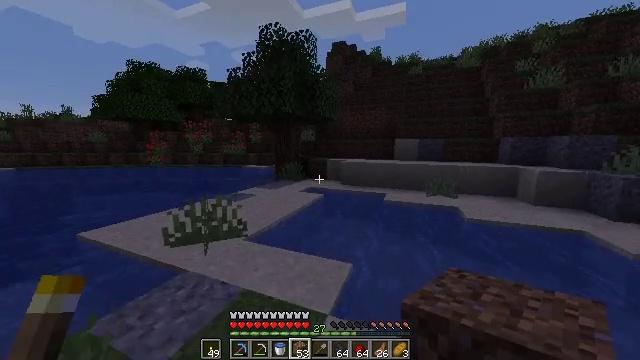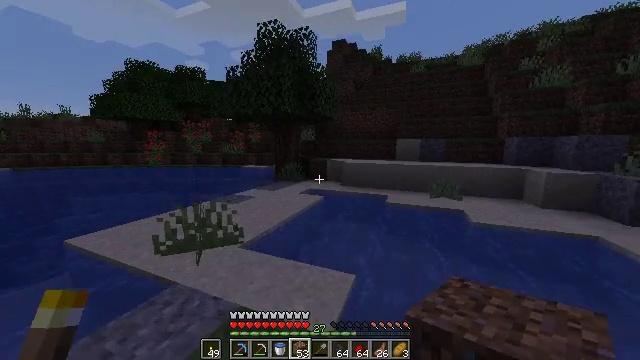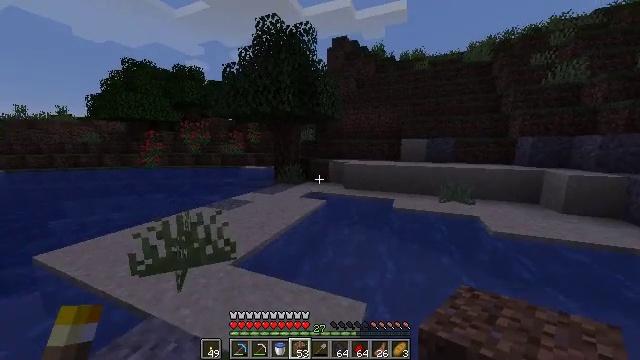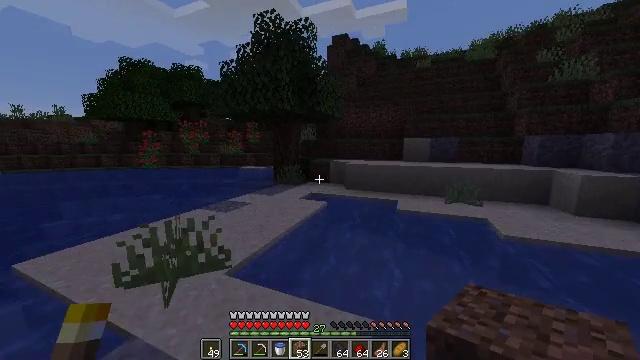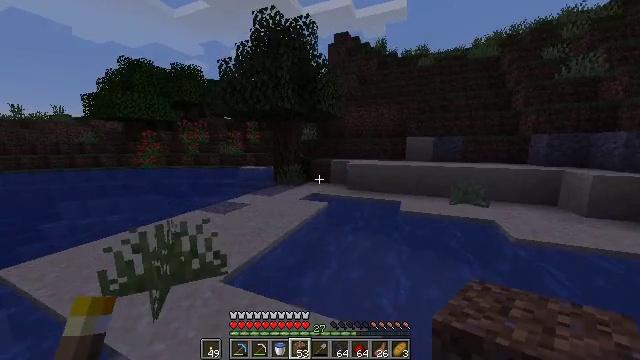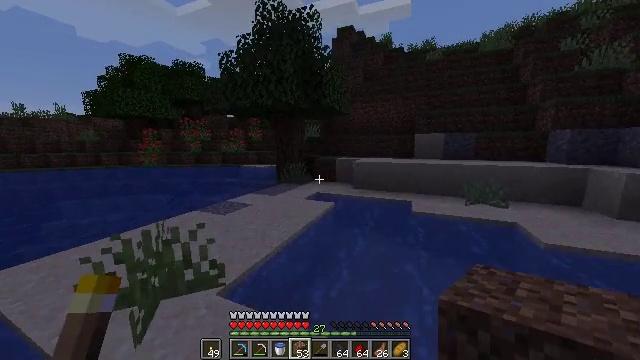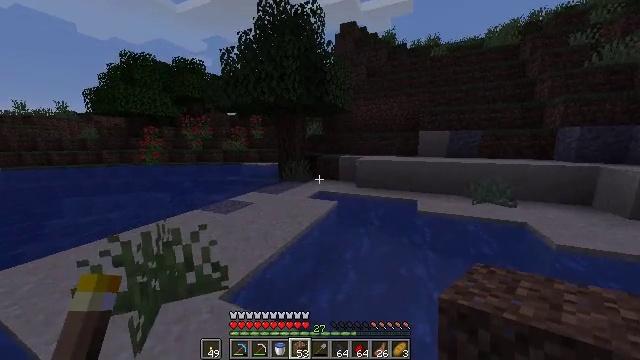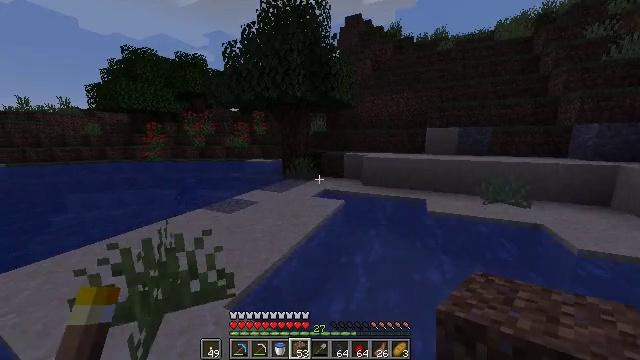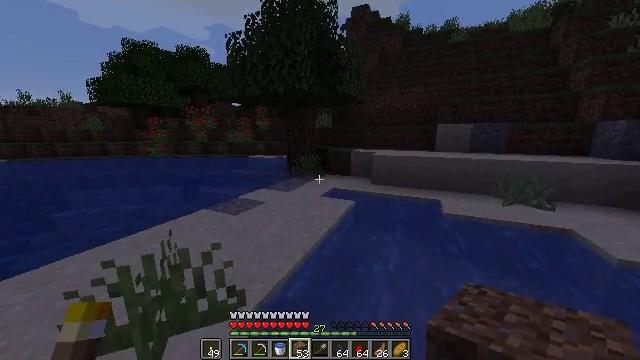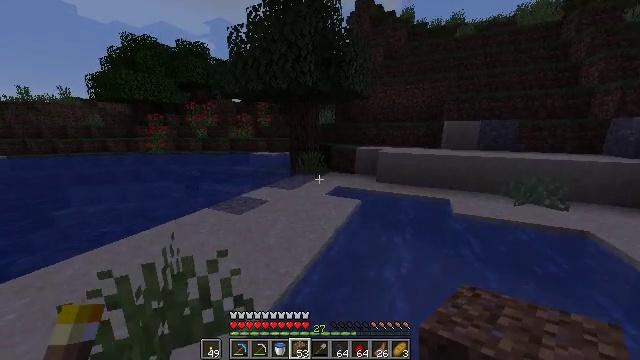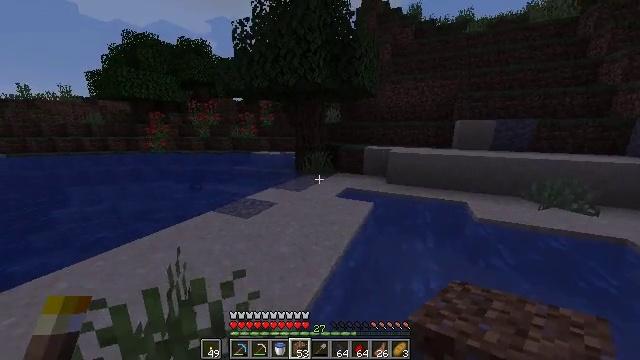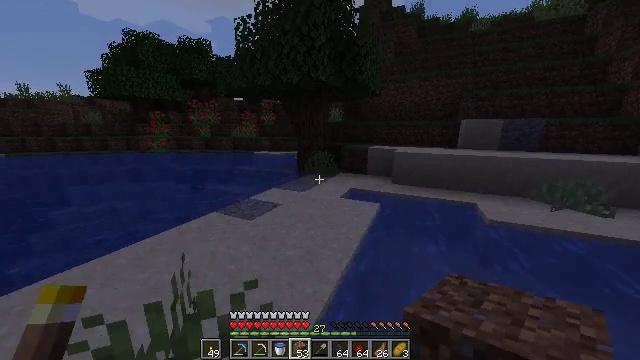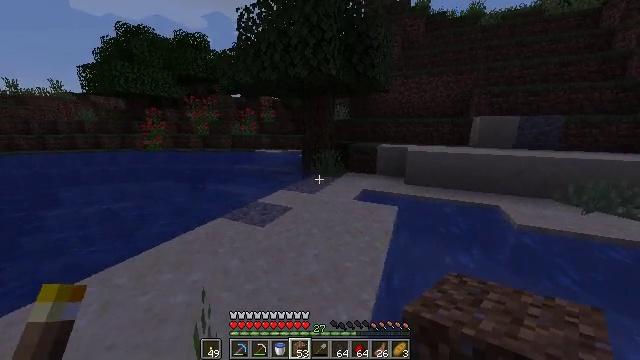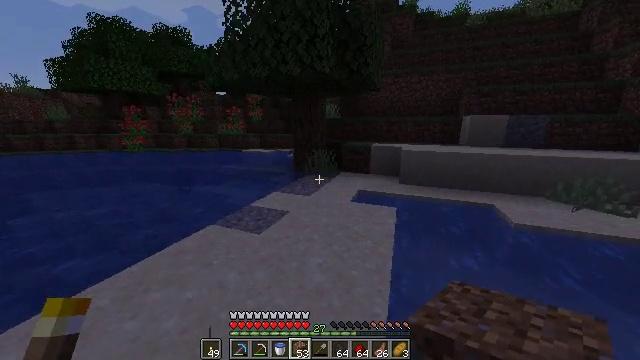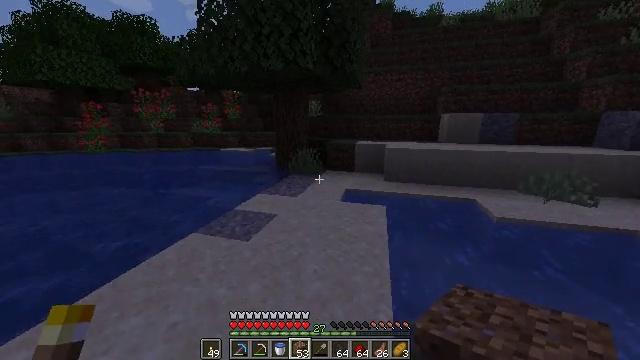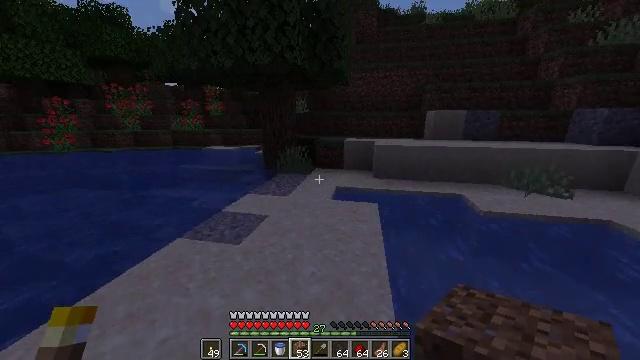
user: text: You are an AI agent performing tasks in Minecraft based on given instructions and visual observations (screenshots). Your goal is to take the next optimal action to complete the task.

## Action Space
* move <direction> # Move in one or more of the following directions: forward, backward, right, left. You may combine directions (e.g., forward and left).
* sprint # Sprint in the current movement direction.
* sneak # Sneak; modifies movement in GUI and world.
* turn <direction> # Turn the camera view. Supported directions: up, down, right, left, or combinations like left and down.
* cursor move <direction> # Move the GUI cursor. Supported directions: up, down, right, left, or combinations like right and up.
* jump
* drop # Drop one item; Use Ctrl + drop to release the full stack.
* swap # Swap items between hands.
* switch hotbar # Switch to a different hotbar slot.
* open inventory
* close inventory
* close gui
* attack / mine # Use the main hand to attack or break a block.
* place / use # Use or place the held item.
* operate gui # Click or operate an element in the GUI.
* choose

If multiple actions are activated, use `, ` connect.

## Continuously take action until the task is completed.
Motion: motion action
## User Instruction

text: Dig up the gold block to add to your inventory.
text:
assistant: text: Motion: move forward, sprint
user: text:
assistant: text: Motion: move forward, sprint
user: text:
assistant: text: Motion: move forward, sprint
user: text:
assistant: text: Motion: move forward, sprint
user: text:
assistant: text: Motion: move forward and move left, sprint
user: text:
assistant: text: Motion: move forward and move left, sprint
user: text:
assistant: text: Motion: move forward and move left, sprint
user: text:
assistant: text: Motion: move forward and move left, sprint, turn down
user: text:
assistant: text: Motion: move forward and move left, sprint
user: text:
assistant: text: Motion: move forward and move left, sprint
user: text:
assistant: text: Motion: move forward and move left, sprint
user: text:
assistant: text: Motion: move forward and move left, sprint
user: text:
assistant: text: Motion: move forward and move left, sprint, turn right
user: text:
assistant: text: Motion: move forward and move left, sprint, turn right
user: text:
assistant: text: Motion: move forward, sprint, turn right
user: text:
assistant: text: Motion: move forward, sprint, turn right
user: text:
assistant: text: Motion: move forward and move left, sprint, turn right
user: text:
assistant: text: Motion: move forward and move left, sprint, turn right
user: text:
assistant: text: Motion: move forward and move left, sprint, turn right and up
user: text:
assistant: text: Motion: move forward and move left, sprint, turn right and up
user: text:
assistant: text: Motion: move forward and move left, sprint, turn right and up
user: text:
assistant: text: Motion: move forward and move left, sprint, turn right and up
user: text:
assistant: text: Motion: move forward and move left, sprint, turn right
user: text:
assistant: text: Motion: move forward and move left, sprint, turn right
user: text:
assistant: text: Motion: move forward and move left, sprint, turn right
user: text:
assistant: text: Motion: move forward and move left, sprint
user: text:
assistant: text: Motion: move forward and move left, sprint, turn right
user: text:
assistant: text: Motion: move forward and move left, sprint
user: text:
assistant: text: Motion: move forward and move left, sprint, turn right
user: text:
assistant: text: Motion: move forward and move left, sprint, turn right